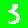
Digit: 3